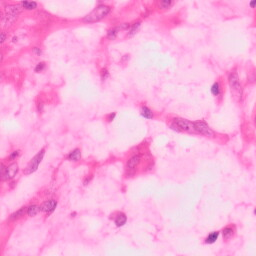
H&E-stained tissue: Colon